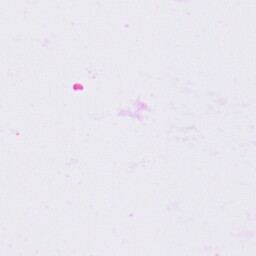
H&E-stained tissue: Lung